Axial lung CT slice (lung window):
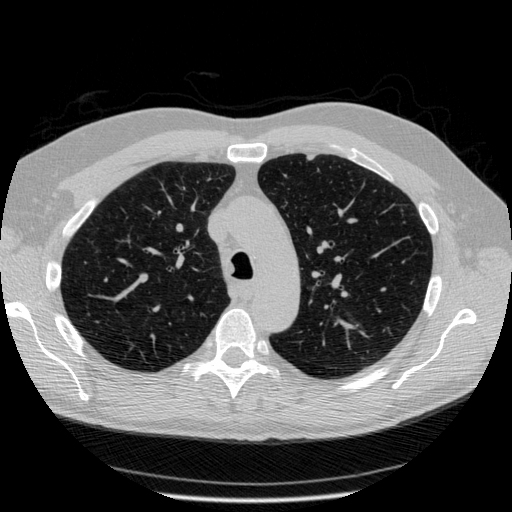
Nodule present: no